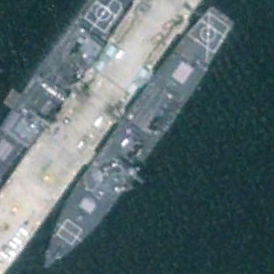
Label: destroyer